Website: lowes
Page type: billing-address
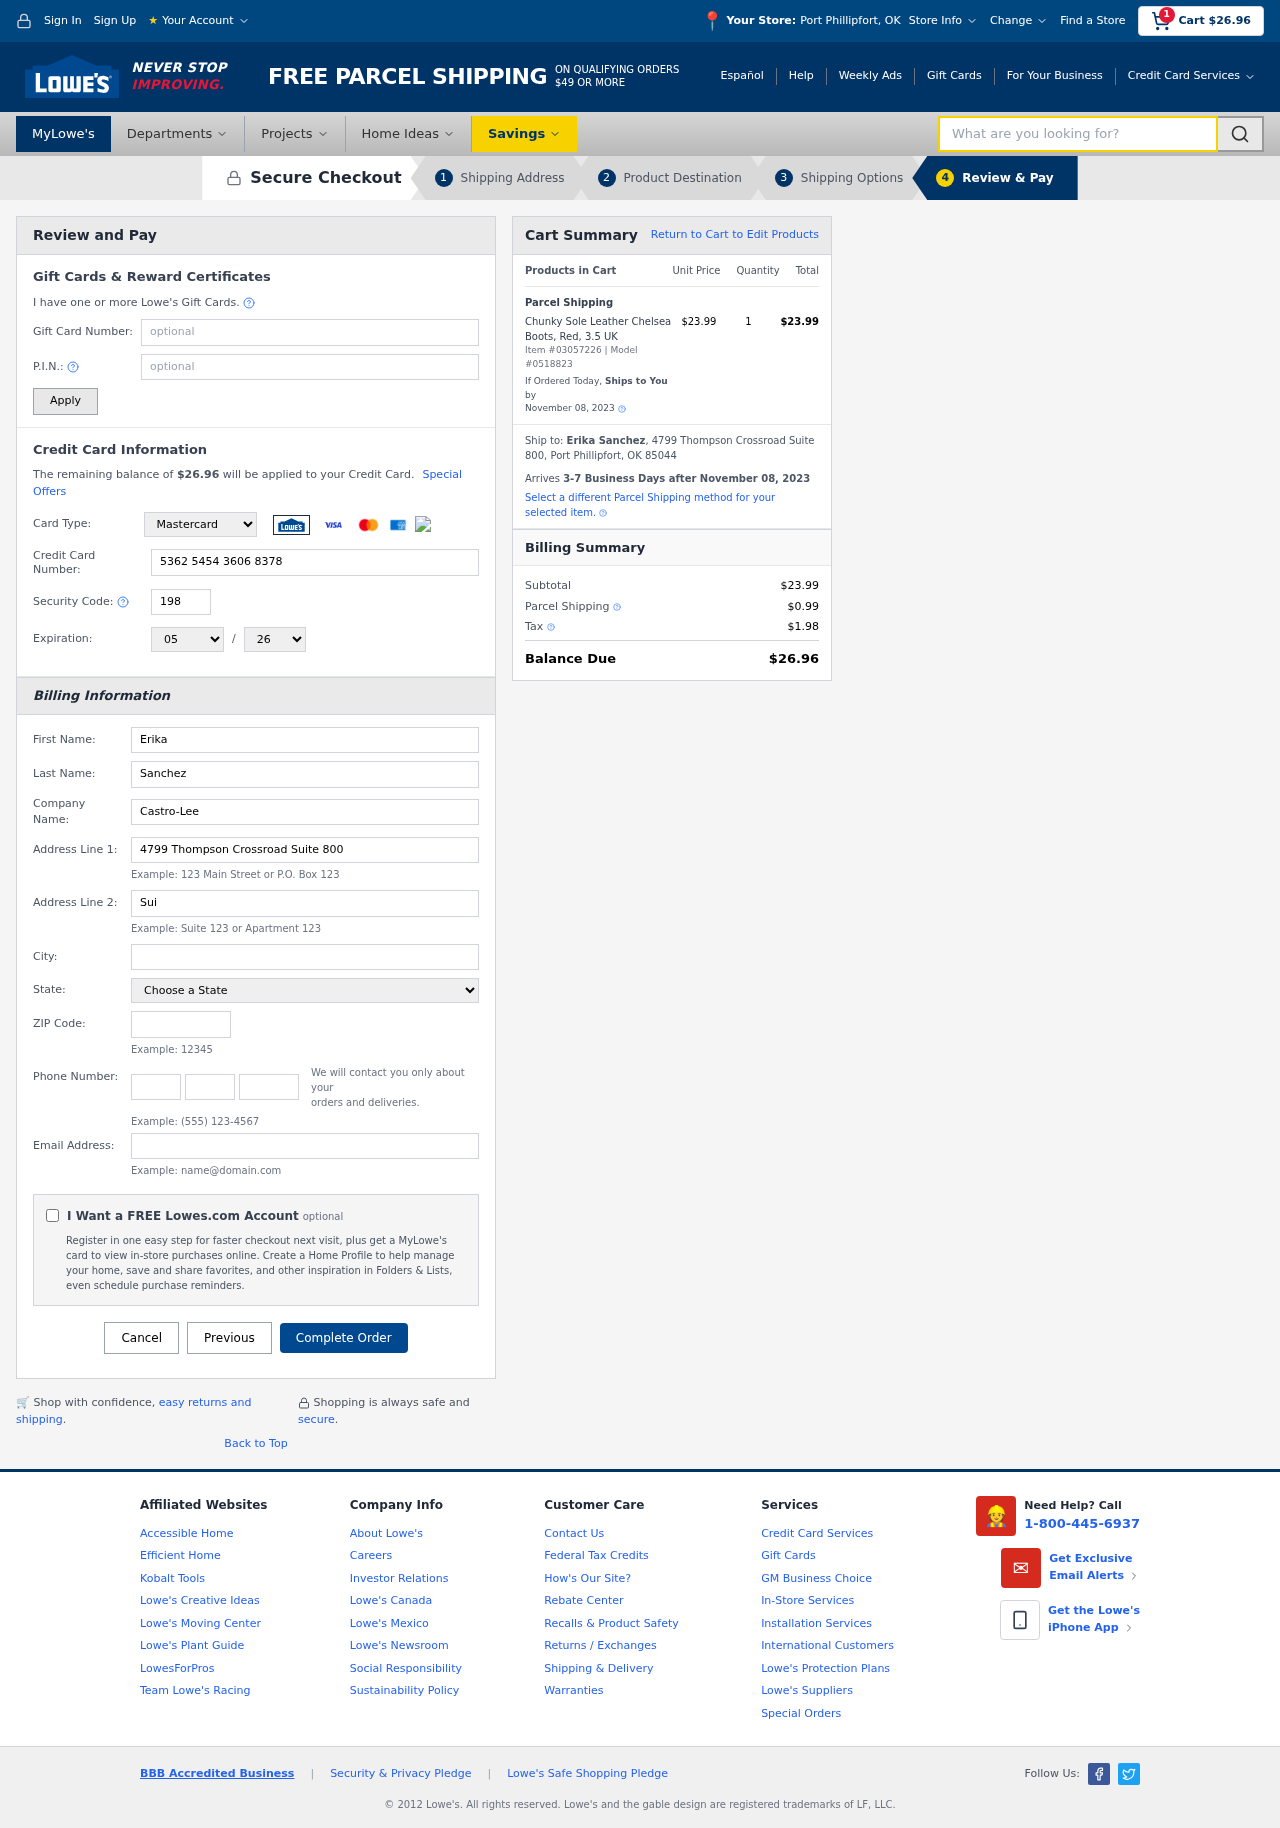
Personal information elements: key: PII_CARD_CVV
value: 198
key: PII_CARD_EXPIRY_MONTH
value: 05
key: PII_CARD_EXPIRY_YEAR
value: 26
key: PII_CARD_NUMBER
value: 5362 5454 3606 8378
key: PII_CARD_TYPE
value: Mastercard
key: PII_CITY
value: Port Phillipfort
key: PII_CITY_STATE
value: Port Phillipfort, OK
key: PII_COMPANY
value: Castro-Lee
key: PII_EMAIL
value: erika.sanchez@hotmail.com
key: PII_FIRSTNAME
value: Erika
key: PII_FULLNAME
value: Erika Sanchez
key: PII_LASTNAME
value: Sanchez
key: PII_PHONE_AREA
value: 927
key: PII_PHONE_PREFIX
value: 779
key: PII_PHONE_SUFFIX
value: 2157
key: PII_POSTCODE
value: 85044
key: PII_STATE
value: Oklahoma
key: PII_STREET
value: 4799 Thompson Crossroad Suite 800
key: PII_STREET2
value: Suite 381
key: PII_CITY_STATE_ZIP
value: Port Phillipfort, OK 85044
Product elements: key: PRODUCT1_NAME
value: Chunky Sole Leather Chelsea Boots, Red, 3.5 UK
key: PRODUCT1_PRICE
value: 23.99
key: PRODUCT1_QUANTITY
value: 1
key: PRODUCT_ITEM_NUMBER
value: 03057226
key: PRODUCT_MODEL_NUMBER
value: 0518823
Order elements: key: ORDER_SUBTOTAL
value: $26.96
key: ORDER_TOTAL
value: $26.96
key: ORDER_SHIPPING_DATE
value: November 08, 2023
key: ORDER_SUBTOTAL
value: $23.99
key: ORDER_DELIVERY_DATE
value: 3-7 Business Days after November 08, 2023
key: ORDER_SHIPPING_DATE2
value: November 08, 2023
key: ORDER_SUBTOTAL2
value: $23.99
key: ORDER_SHIPPING_COST
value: $0.99
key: ORDER_TAX
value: $1.98
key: ORDER_TOTAL2
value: $26.96
Search elements: key: HEADER_SEARCH
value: What are you looking for?